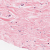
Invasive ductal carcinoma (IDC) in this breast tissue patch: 0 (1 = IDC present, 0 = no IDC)